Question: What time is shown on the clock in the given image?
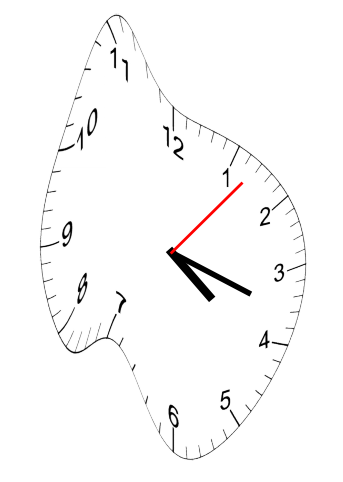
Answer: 04:18:07